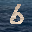
Label: 6